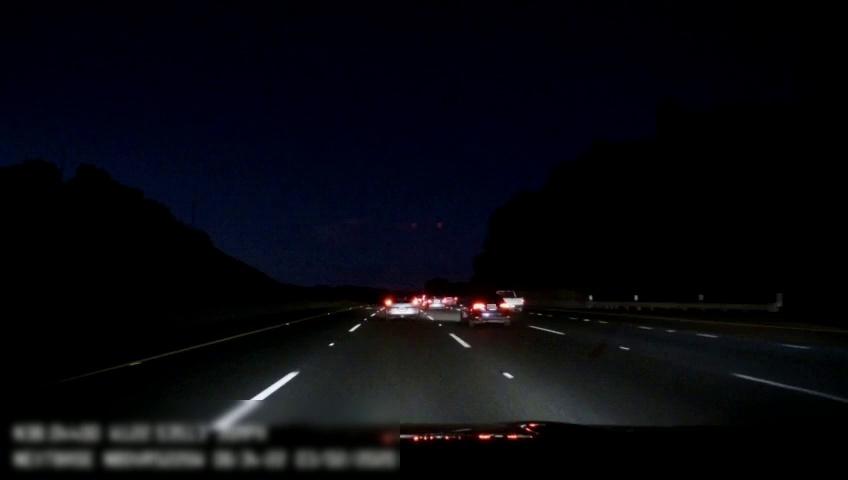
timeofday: Night
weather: Other
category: Drivable Space
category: Vehicles | SUV
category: Vehicles | SUV
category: Vehicles | Car
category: Vehicles | SUV
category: Vehicles | Truck
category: Lanes | Alternate Lane
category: Lanes | Current Lane
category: Lanes | Current Lane
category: Lanes | Alternate Lane
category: Lanes | Alternate Lane
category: Lanes | Alternate Lane